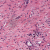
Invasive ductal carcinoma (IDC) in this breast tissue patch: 0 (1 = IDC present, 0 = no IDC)